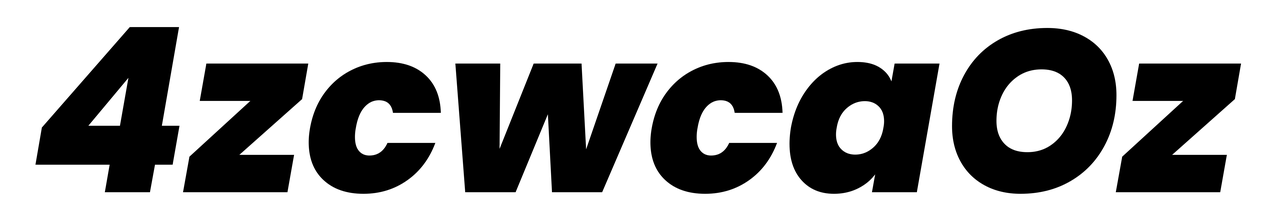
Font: Poppins-ExtraBoldItalic